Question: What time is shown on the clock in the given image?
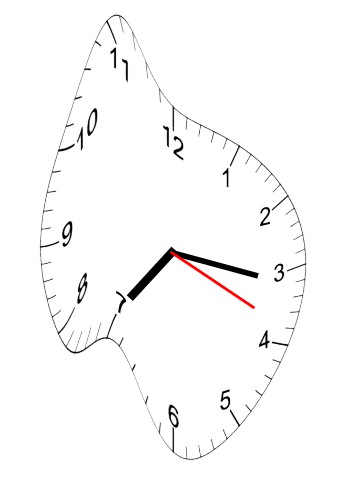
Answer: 07:16:19